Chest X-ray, AP view. Patient: 61 years old, sex M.
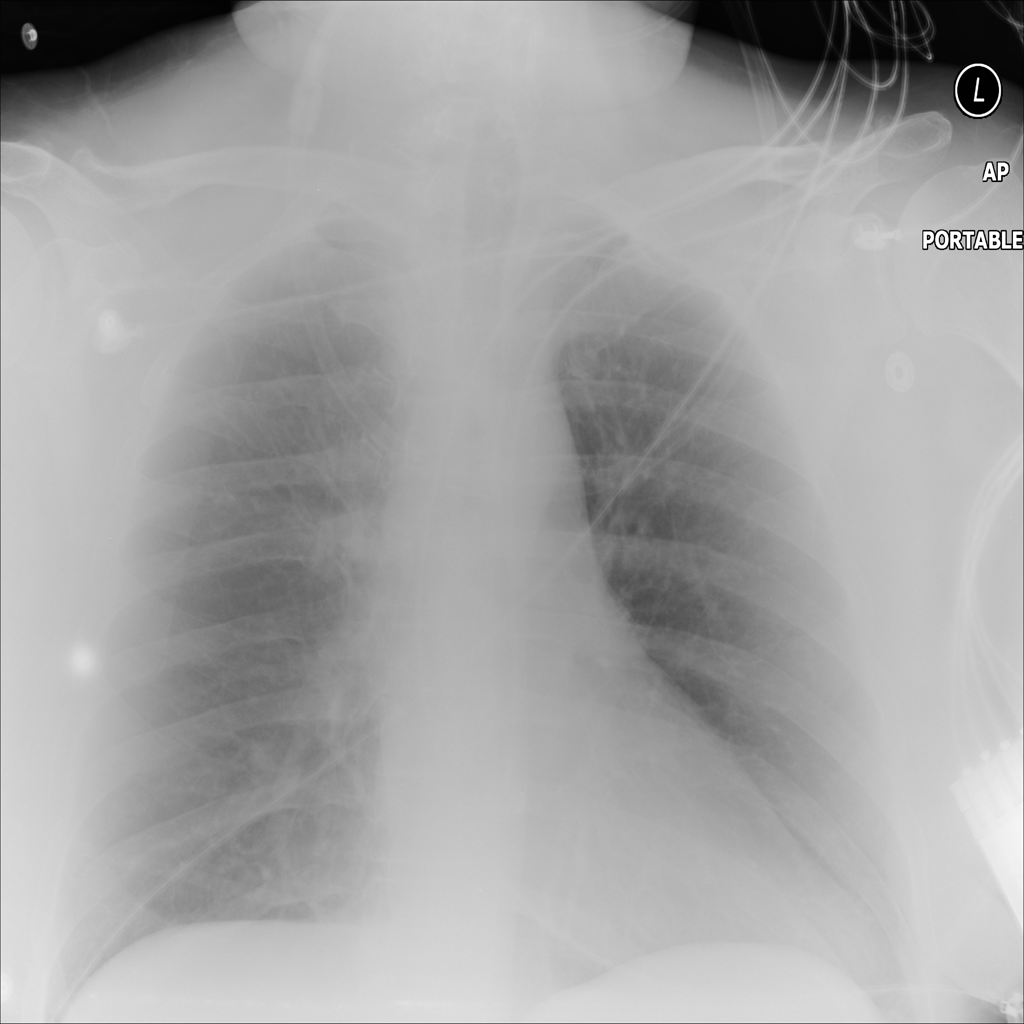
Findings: No Finding